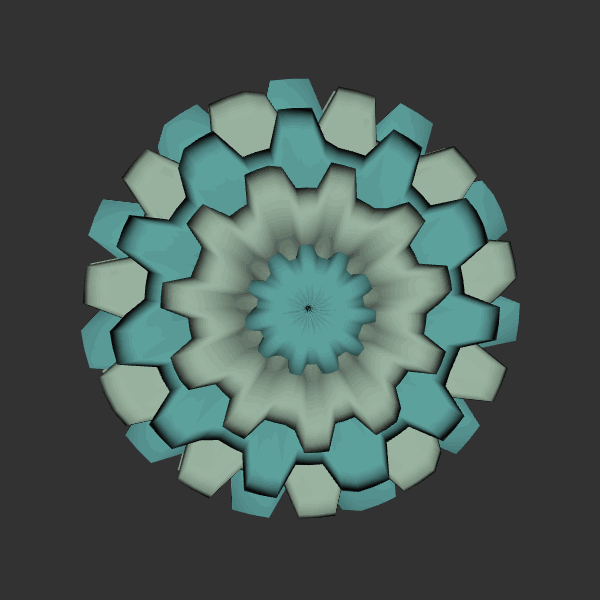
Background: dark